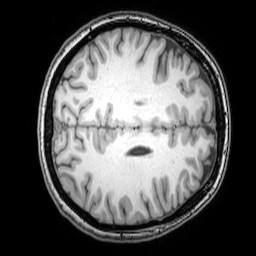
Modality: T1w
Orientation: axial
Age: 25
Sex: female
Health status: healthy
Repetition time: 0.081 s
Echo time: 0.037 s